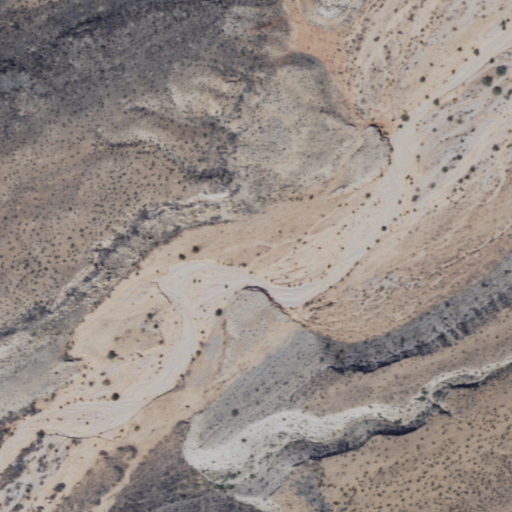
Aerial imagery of valley in Arizona named Pigeon Wash containing shrub, herbaceous wetlands, and woody wetlands